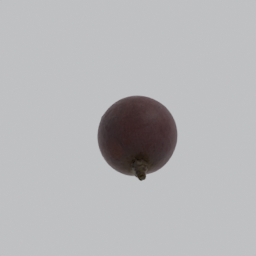
Label: nature